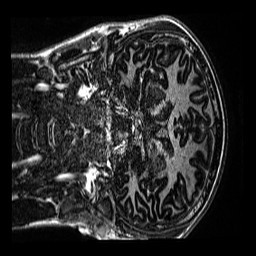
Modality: MP2RAGE
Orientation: coronal
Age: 13
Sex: male
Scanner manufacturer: siemens
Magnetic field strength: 3 T
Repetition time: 4 s
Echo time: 0.00299 s